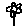
Label: flower